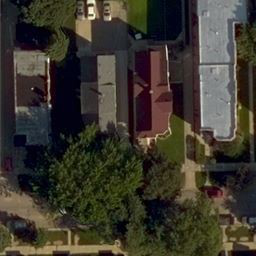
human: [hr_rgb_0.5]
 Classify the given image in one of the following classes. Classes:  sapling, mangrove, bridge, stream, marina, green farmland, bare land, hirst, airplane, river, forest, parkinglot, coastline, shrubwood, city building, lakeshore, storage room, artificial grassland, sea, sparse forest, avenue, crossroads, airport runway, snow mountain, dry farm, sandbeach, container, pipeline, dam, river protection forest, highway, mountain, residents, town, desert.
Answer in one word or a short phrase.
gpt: residents